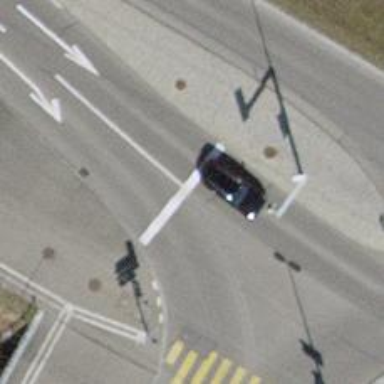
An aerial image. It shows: Road with traffic signals.